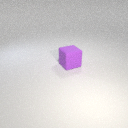
large purple rubber cube